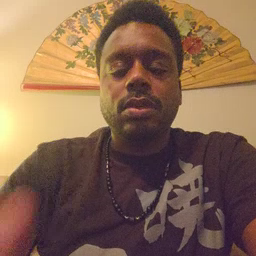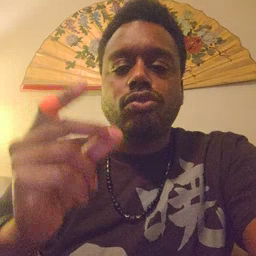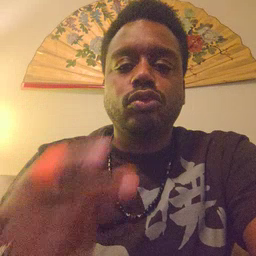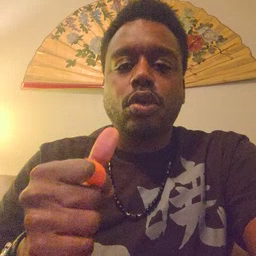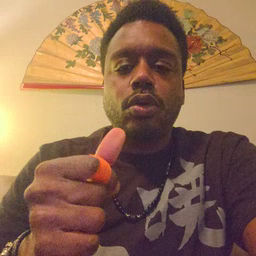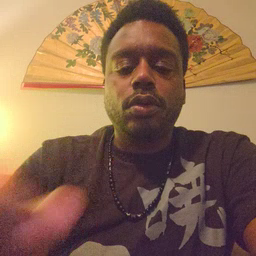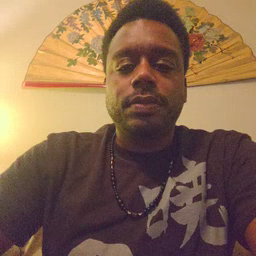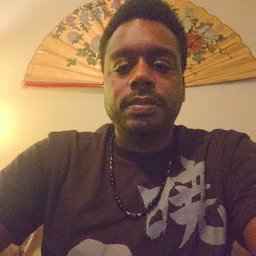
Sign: dog